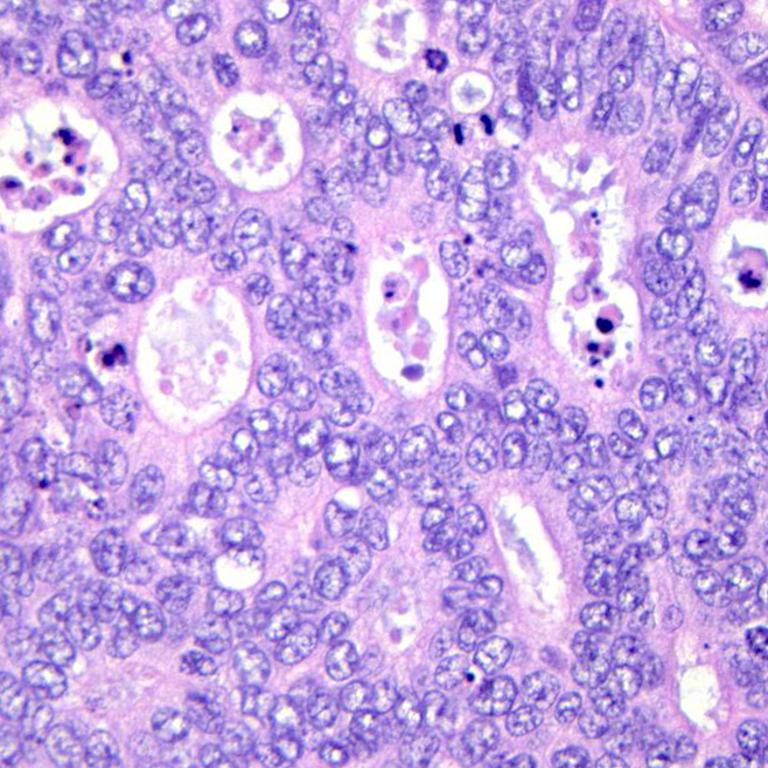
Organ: colon
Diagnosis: adenocarcinomas